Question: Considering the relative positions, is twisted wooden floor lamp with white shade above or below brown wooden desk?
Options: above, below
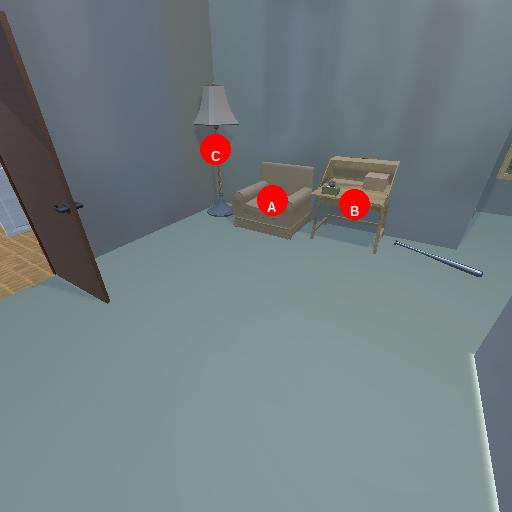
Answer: above